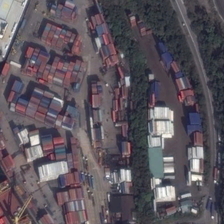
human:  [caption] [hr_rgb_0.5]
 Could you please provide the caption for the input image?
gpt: plenty of containers are placed in here next to a road and rows of trees .

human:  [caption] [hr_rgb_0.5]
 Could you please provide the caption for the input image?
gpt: near a road  there are some containers on the port with ships .

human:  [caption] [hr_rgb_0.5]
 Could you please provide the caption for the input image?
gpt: the red and blue containers in the industrial are near the forest .

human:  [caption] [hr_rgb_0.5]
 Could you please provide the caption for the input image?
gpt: near a road  there are some containers on the port with ships .

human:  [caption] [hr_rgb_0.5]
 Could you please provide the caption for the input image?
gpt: many containers are in a wharf near some green trees .